Question:
So I was testing out dialog for angular since I'm learning how to use it and when I tried to run it this happened. Anyone faced this issue before? Didn't get any errors but I'm fair certain this isn't how angular dialogs are supposed to look like. CSS for the modal is also empty but I've messed around to no avail. Unfortunately I'm unable to show the full code as well since it's sensitive.
I'm using
Angular Cli: 11.0.1
Angular Materials: 11.0.0
HTML
'''
<p>test-modal works!</p>
'''
CSS
'''
* {
background: white;
color: white;
}
'''
Code to call the dialog
'''
export class BuyProductComponent implements OnInit {
constructor(public dialog: MatDialog) { }
openBuyOnlineModal() {
this.dialog.open(TestModalComponent, {
hasBackdrop: false
});
console.log('meow');
}
closeModal() {
this.dialog.closeAll
}
ngOnInit(): void { }
}
'''
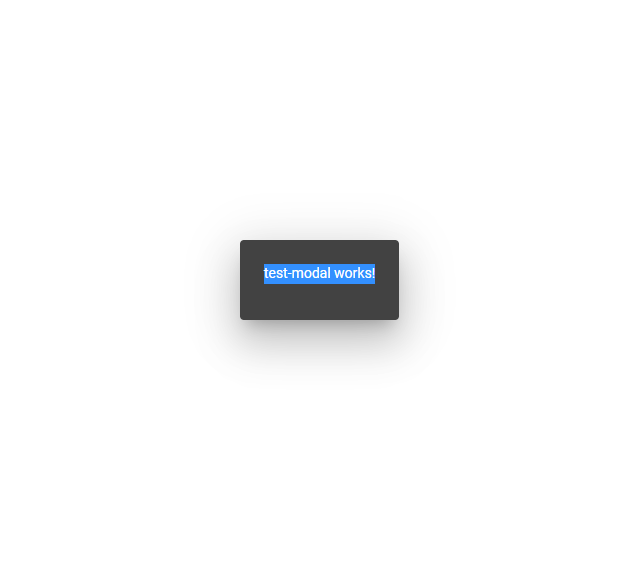
Answer: Try adding this in the style.css file :
'''
.mat-dialog-container {
background-color: #fff;
color: #fff;
overflow: hidden;
}
'''
You can also add it in each css file you need it in using '::ng-deep'
You can also provide dialog height and width in th dialog declaration example:
'''
this.dialog.open(DialogComponent, {
data: {
//any data
},
width: //any width,
height: //any height
});
'''